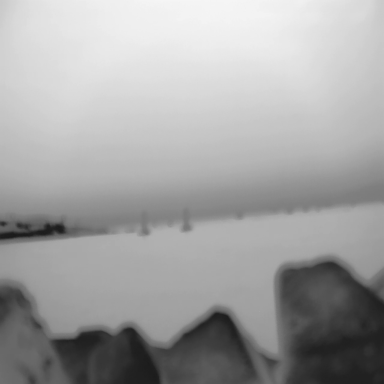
There are two sailboats in the infrared image.